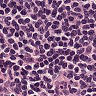
Metastatic tissue present: no